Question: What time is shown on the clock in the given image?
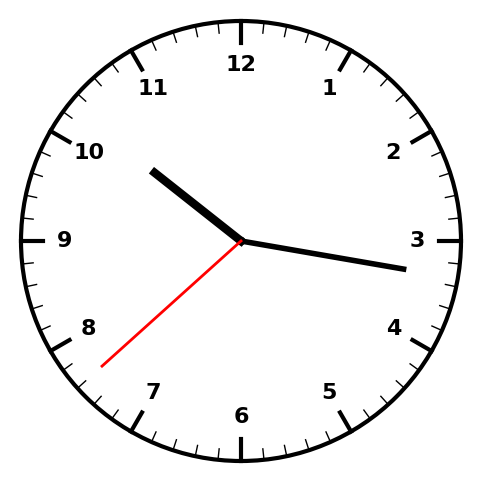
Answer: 10:16:38